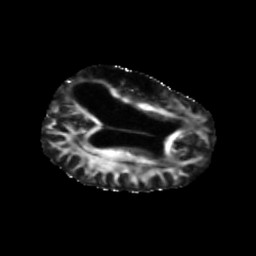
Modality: FA
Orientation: axial
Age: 65
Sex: female
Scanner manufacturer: siemens
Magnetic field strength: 3 T
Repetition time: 5.47 s
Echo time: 0.0854 s